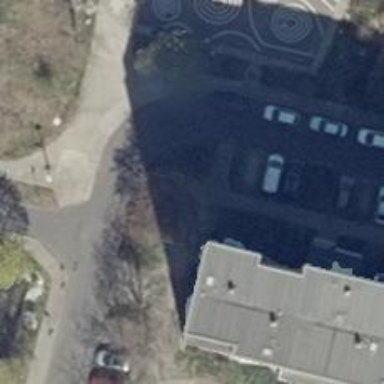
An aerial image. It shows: Footway with concrete surface.